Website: bh-photo
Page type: customer-info-address
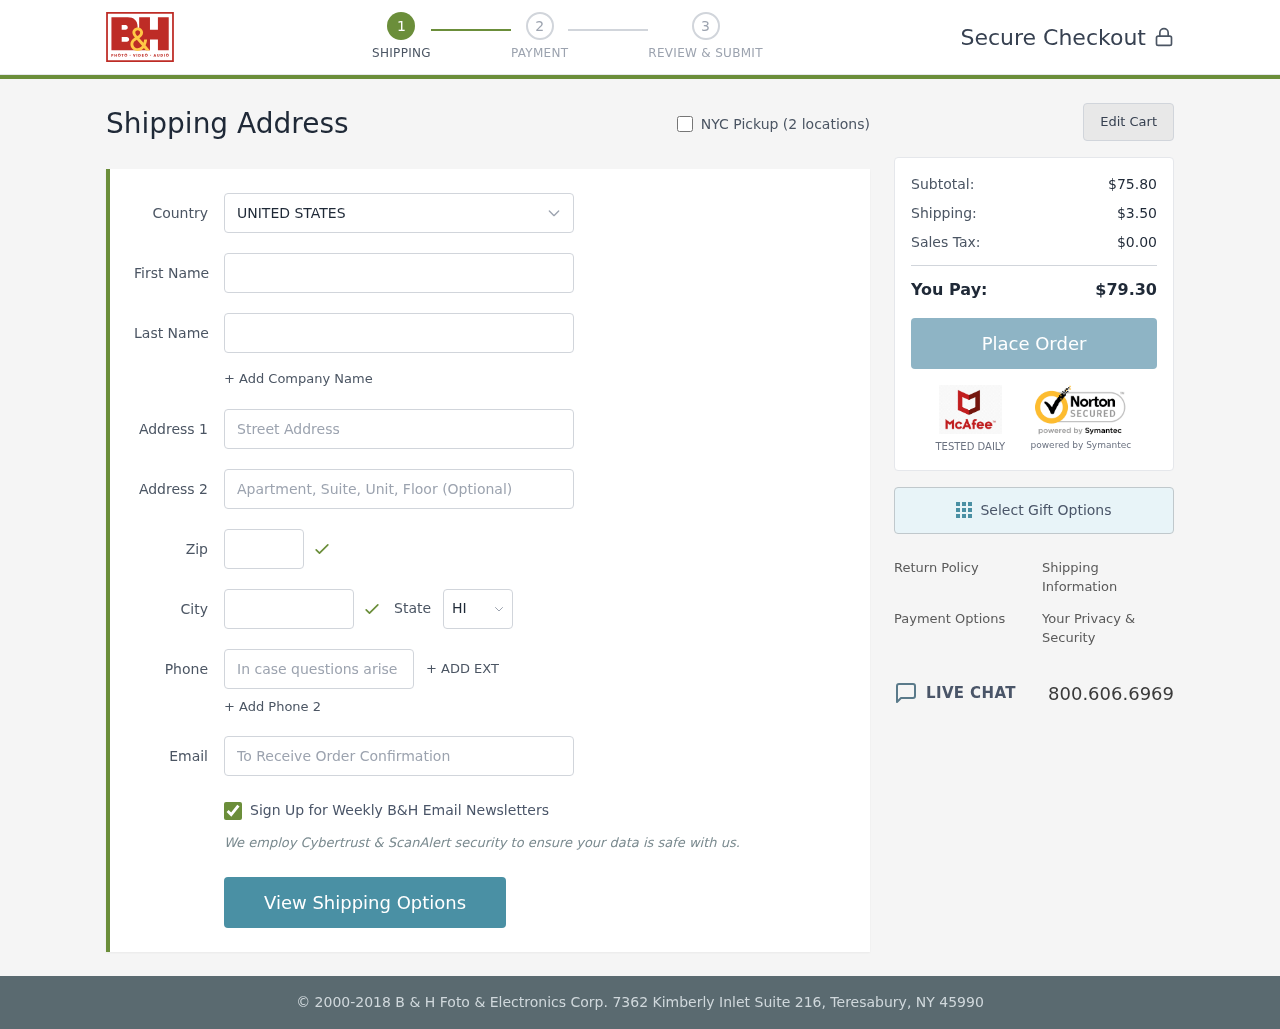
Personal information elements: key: PII_CITY
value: East Katherine
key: PII_COUNTRY
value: United States
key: PII_EMAIL
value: kristinnelson@hotmail.com
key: PII_FIRSTNAME
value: Kristin
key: PII_LASTNAME
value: Nelson
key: PII_PHONE
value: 2589273622
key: PII_POSTCODE
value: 26740
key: PII_STATE_ABBR
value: HI
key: PII_STREET
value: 16607 Martin Estate
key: PII_STREET2
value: Suite 603
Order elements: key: ORDER_SUBTOTAL
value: $75.80
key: ORDER_SHIPPING_COST
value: $3.50
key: ORDER_TAX
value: $0.00
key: ORDER_TOTAL
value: $79.30